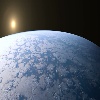
Label: cloud